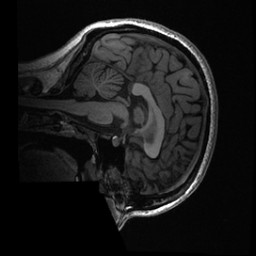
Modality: T1w
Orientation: sagittal